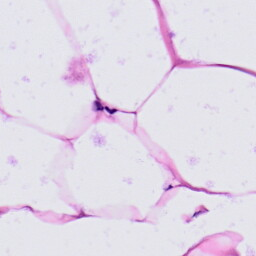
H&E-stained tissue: Prostate